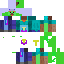
A female zombie skin with green skin, wearing brown helmet dressed in a blue robe top and brown pants, featuring a fangs.